Field crop: maize
Growth stage: 2
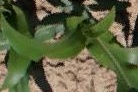
Species: maize